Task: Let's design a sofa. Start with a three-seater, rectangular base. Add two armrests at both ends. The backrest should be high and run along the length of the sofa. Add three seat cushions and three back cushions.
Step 443:
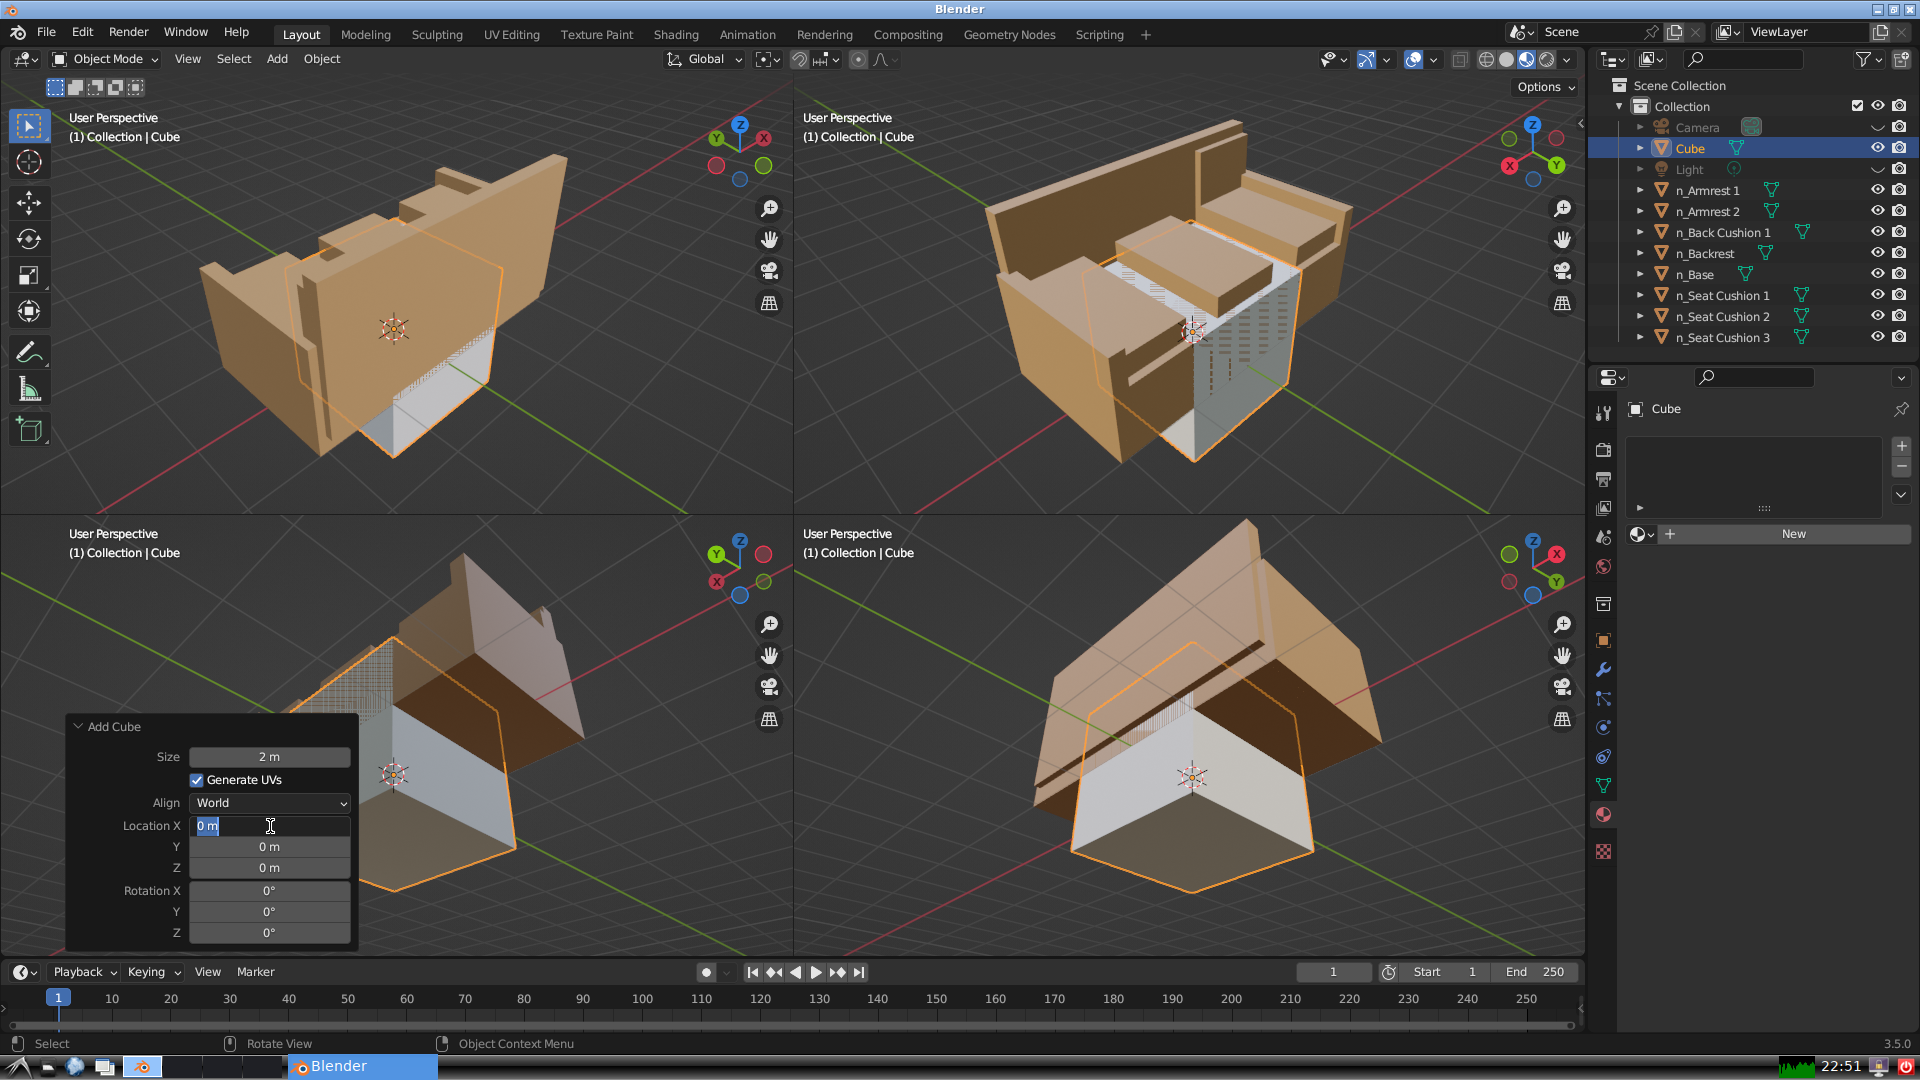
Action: input_text: 0.0